Field crop: maize
Growth stage: 2
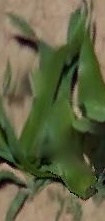
Species: maize